Question: i am using jsf 2,hibernate 4.1.4,spring 3.1,oracle 11g and maven 3.
but it can not connect to oracle and has error. i downloaded the latest version ojdbc6.
applicationContext.xml
'''
<?xml version="1.0" encoding="UTF-8"?>
<beans xmlns="http://www.springframework.org/schema/beans"
xmlns:xsi="http://www.w3.org/2001/XMLSchema-instance"
xmlns:aop="http://www.springframework.org/schema/aop"
xmlns:context="http://www.springframework.org/schema/context"
xmlns:lang="http://www.springframework.org/schema/lang"
xmlns:task="http://www.springframework.org/schema/task"
xmlns:tx="http://www.springframework.org/schema/tx"
xmlns:util="http://www.springframework.org/schema/util"
xsi:schemaLocation="http://www.springframework.org/schema/beans http://www.springframework.org/schema/beans/spring-beans-3.1.xsd
http://www.springframework.org/schema/aop http://www.springframework.org/schema/aop/spring-aop-3.1.xsd
http://www.springframework.org/schema/context http://www.springframework.org/schema/context/spring-context-3.1.xsd
http://www.springframework.org/schema/lang http://www.springframework.org/schema/lang/spring-lang-3.1.xsd
http://www.springframework.org/schema/task http://www.springframework.org/schema/task/spring-task-3.1.xsd
http://www.springframework.org/schema/tx http://www.springframework.org/schema/tx/spring-tx-3.1.xsd
http://www.springframework.org/schema/util http://www.springframework.org/schema/util/spring-util-3.1.xsd">
<!-- Beans Declaration -->
<bean id="customer" class="model.Customer"/>
<!-- CustomerBo Declaration -->
<bean id="CustomerBoImpl" class="bo.CustomerBoImpl">
<property name="customerDaoImpl" ref="CustomerDaoImpl" />
</bean>
<!-- Customer DAO Declaration -->
<bean id="CustomerDaoImpl" class="dao.CustomerDaoImpl">
<property name="sessionFactory" ref="SessionFactory" />
</bean>
<!-- Data Source Declaration -->
<bean id="DataSource" class="com.mchange.v2.c3p0.ComboPooledDataSource" destroy-method="close">
<property name="driverClass" value="oracle.jdbc.driver.OracleDriver" />
<property name="jdbcUrl" value="jdbc:oracle:thin:@Mohsen-PC:1521:mydb" />
<property name="user" value="system" />
<property name="password" value="123" />
<property name="maxPoolSize" value="10" />
<property name="maxStatements" value="0" />
<property name="minPoolSize" value="5" />
</bean>
<!-- Session Factory Declaration -->
<bean id="SessionFactory" class="org.springframework.orm.hibernate4.LocalSessionFactoryBean">
<property name="dataSource" ref="DataSource" />
<property name="annotatedClasses">
<list>
<value>model.Customer</value>
</list>
</property>
<property name="hibernateProperties">
<props>
<prop key="hibernate.dialect">org.hibernate.dialect.Oracle10gDialect</prop>
<prop key="hibernate.show_sql">true</prop>
</props>
</property>
</bean>
<!-- Enable the configuration of transactional behavior based on annotations -->
<tx:annotation-driven transaction-manager="txManager"/>
<!-- Transaction Manager is defined -->
<bean id="txManager" class="org.springframework.orm.hibernate4.HibernateTransactionManager">
<property name="sessionFactory" ref="SessionFactory"/>
</bean>
</beans>
'''
faces-config
'''
<?xml version="1.0" encoding="UTF-8"?>
<faces-config
xmlns="http://java.sun.com/xml/ns/javaee"
xmlns:xsi="http://www.w3.org/2001/XMLSchema-instance"
xsi:schemaLocation="http://java.sun.com/xml/ns/javaee http://java.sun.com/xml/ns/javaee/web-facesconfig_2_0.xsd"
version="2.0">
<application>
<el-resolver>
org.springframework.web.jsf.el.SpringBeanFacesELResolver
</el-resolver>
</application>
</faces-config>
'''
web.xml
'''
<?xml version="1.0" encoding="UTF-8"?>
<web-app xmlns:xsi="http://www.w3.org/2001/XMLSchema-instance" xmlns="http://java.sun.com/xml/ns/javaee" xmlns:web="http://java.sun.com/xml/ns/javaee/web-app_2_5.xsd" xsi:schemaLocation="http://java.sun.com/xml/ns/javaee http://java.sun.com/xml/ns/javaee/web-app_3_0.xsd" version="3.0">
<display-name>jsfspringhiber</display-name>
<listener>
<listener-class>
org.springframework.web.context.ContextLoaderListener
</listener-class>
</listener>
<context-param>
<param-name>contextConfigLocation</param-name>
<param-value>
/WEB-INF/applicationContext.xml
</param-value>
</context-param>
<listener>
<listener-class>
org.springframework.web.context.request.RequestContextListener
</listener-class>
</listener>
<context-param>
<param-name>javax.faces.PROJECT_STAGE</param-name>
<param-value>Development</param-value>
</context-param>
<welcome-file-list>
<welcome-file>default.xhtml</welcome-file>
</welcome-file-list>
<servlet>
<servlet-name>Faces Servlet</servlet-name>
<servlet-class>javax.faces.webapp.FacesServlet</servlet-class>
<load-on-startup>1</load-on-startup>
</servlet>
<servlet-mapping>
<servlet-name>Faces Servlet</servlet-name>
<url-pattern>*.xhtml</url-pattern>
<url-pattern>/faces/*</url-pattern>
</servlet-mapping>
<context-param>
<description>State saving method: 'client' or 'server' (=default). See JSF Specification 2.5.2</description>
<param-name>javax.faces.STATE_SAVING_METHOD</param-name>
<param-value>client</param-value>
</context-param>
<context-param>
<param-name>javax.servlet.jsp.jstl.fmt.localizationContext</param-name>
<param-value>resources.application</param-value>
</context-param>
<listener>
<listener-class>com.sun.faces.config.ConfigureListener</listener-class>
</listener>
</web-app>
'''
CustomerDaoImpl.java
'''
public class CustomerDaoImpl implements ICustomerDao{
private SessionFactory sessionFactory;
public SessionFactory getSessionFactory() {
return sessionFactory;}
public void setSessionFactory(SessionFactory sessionFactory) {
this.sessionFactory = sessionFactory;
}
public void addCustomer(Customer customer){
sessionFactory.openSession();
getSessionFactory().getCurrentSession().save(customer);
}
public void updateCustomer(Customer customer){
sessionFactory.openSession();
getSessionFactory().getCurrentSession().update(customer);
}
public void deleteCustomer(Customer customer){
sessionFactory.openSession();
getSessionFactory().getCurrentSession().delete(customer);
}
public List<Customer> findAllCustomer(){
sessionFactory.openSession();
List list = getSessionFactory().getCurrentSession
().createQuery("from CUSTOMER").list();
return list;
}
}
'''
CustomerBoImpl.java
'''
public class CustomerBoImpl implements ICustomerBo{
ICustomerDao customerDaoImpl;
public ICustomerDao getCustomerDaoImpl() {
return customerDaoImpl;
}
public void setCustomerDaoImpl(ICustomerDao customerDaoImpl) {
this.customerDaoImpl = customerDaoImpl;
}
public void addCustomer(Customer customer){
getCustomerDaoImpl().addCustomer(customer);
}
public void updateCustomer(Customer customer){
getCustomerDaoImpl().updateCustomer(customer);
}
public void deleteCustomer(Customer customer){
getCustomerDaoImpl().deleteCustomer(customer);
}
public List<Customer> findAllCustomer(){
return getCustomerDaoImpl().findAllCustomer();
}
}
'''
Customermanagedbean.java
'''
@ManagedBean(name="CustomerMB")
@RequestScoped
public class Customermanagedbean implements Serializable{
@ManagedProperty(value="#{CustomerBoImpl}")
ICustomerBo customerBoImpl;
List<Customer> CustomerList;
public int customerId;
public String name;
public String address;
public String createdDate;
public ICustomerBo getCustomerBoImpl() {
return customerBoImpl;
}
public void setCustomerBoImpl(ICustomerBo customerBoImpl) {
this.customerBoImpl = customerBoImpl;
}
public List<Customer> getCustomerList() {
return CustomerList;
}
public void setCustomerList(List<Customer> customerList) {
CustomerList = customerList;
}
public int getCustomerId() {
return customerId;
}
public void setCustomerId(int customerId) {
this.customerId = customerId;
}
public String getName() {
return name;
}
public void setName(String name) {
this.name = name;
}
public String getAddress() {
return address;
}
public void setAddress(String address) {
this.address = address;
}
public String getCreatedDate() {
return createdDate;
}
public void setCreatedDate(String createdDate) {
this.createdDate = createdDate;
}
//add a new customer data into database
public String addCustomer(){
Customer cust = new Customer();
cust.setCustomerId(getCustomerId());
cust.setName(getName());
cust.setAddress(getAddress());
cust.setCreatedDate(getCreatedDate());
customerBoImpl.addCustomer(cust);
clearForm();
return "";
}
//clear form values
private void clearForm(){
setName("");
setAddress("");
}
}
'''
Customer.java
'''
@Entity
@Table(name="CUSTOMER")
public class Customer{
public int customerId;
public String name;
public String address;
public String createdDate;
@Id
@Column(name="CUSTOMER_ID", unique = true, nullable = false)
public int getCustomerId() {
return customerId;
}
public void setCustomerId(int customerId) {
this.customerId = customerId;
}
@Column(name="NAME")
public String getName() {
return name;
}
public void setName(String name) {
this.name = name;
}
@Column(name="ADDRESS")
public String getAddress() {
return address;
}
public void setAddress(String address) {
this.address = address;
}
@Column(name="CREATED_DATE")
public String getCreatedDate() {
return createdDate;
}
public void setCreatedDate(String createdDate) {
this.createdDate = createdDate;
}
}
'''
default.xhtml
'''
<?xml version="1.0" encoding="UTF-8"?>
<!DOCTYPE html PUBLIC "-//W3C//DTD XHTML 1.0 Transitional//EN"
"http://www.w3.org/TR/xhtml1/DTD/xhtml1-transitional.dtd">
<html xmlns="http://www.w3.org/1999/xhtml"
xmlns:h="http://java.sun.com/jsf/html"
xmlns:f="http://java.sun.com/jsf/core"
>
<h:head>
<h:outputStylesheet library="css" name="table-style.css" />
</h:head>
<h:body>
<h1>JSF 2.0 + Spring + Hibernate Example</h1>
<h:dataTable value="#{CustomerMB.getCustomerList()}" var="c"
styleClass="order-table"
headerClass="order-table-header"
rowClasses="order-table-odd-row,order-table-even-row"
>
<h:column>
<f:facet name="header">
Customer ID
</f:facet>
#{c.customerId}
</h:column>
<h:column>
<f:facet name="header">
Name
</f:facet>
#{c.name}
</h:column>
<h:column>
<f:facet name="header">
Address
</f:facet>
#{c.address}
</h:column>
<h:column>
<f:facet name="header">
Created Date
</f:facet>
#{c.createdDate}
</h:column>
</h:dataTable>
<h2>Add New Customer</h2>
<h:form>
<h:panelGrid columns="3">
Customer ID :
<h:inputText id="customerId" value="#{CustomerMB.customerId}"
size="20" required="true"
label="customerId" >
</h:inputText>
<h:message for="customerId" style="color:red" />
Name :
<h:inputText id="name" value="#{CustomerMB.name}"
size="20" required="true"
label="Name" >
</h:inputText>
<h:message for="name" style="color:red" />
Address :
<h:inputTextarea id="address" value="#{CustomerMB.address}"
cols="30" rows="10" required="true"
label="Address" >
</h:inputTextarea>
<h:message for="address" style="color:red" />
created Date :
<h:inputTextarea id="createdDate" value="#{CustomerMB.createdDate}"
size="20" required="true"
label="createdDate" >
</h:inputTextarea>
</h:panelGrid>
<h:commandButton value="Submit" action="#{CustomerMB.addCustomer()}" />
</h:form>
</h:body>
</html>
'''
when i run the default.xhtml:
i can not see the records in the table.

when i click the submit button i have these errors:
'''
SEVERE: org.hibernate.HibernateException: No Session found for current thread
javax.faces.el.EvaluationException: org.hibernate.HibernateException: No Session found for current thread
at javax.faces.component.MethodBindingMethodExpressionAdapter.invoke(MethodBindingMethodExpressionAdapter.java:98)
at com.sun.faces.application.ActionListenerImpl.processAction(ActionListenerImpl.java:98)
at javax.faces.component.UICommand.broadcast(UICommand.java:311)
at javax.faces.component.UIViewRoot.broadcastEvents(UIViewRoot.java:781)
at javax.faces.component.UIViewRoot.processApplication(UIViewRoot.java:1246)
at com.sun.faces.lifecycle.InvokeApplicationPhase.execute(InvokeApplicationPhase.java:77)
at com.sun.faces.lifecycle.Phase.doPhase(Phase.java:97)
at com.sun.faces.lifecycle.LifecycleImpl.execute(LifecycleImpl.java:114)
at javax.faces.webapp.FacesServlet.service(FacesServlet.java:308)
at org.apache.catalina.core.ApplicationFilterChain.internalDoFilter(ApplicationFilterChain.java:305)
at org.apache.catalina.core.ApplicationFilterChain.doFilter(ApplicationFilterChain.java:210)
at org.apache.catalina.core.StandardWrapperValve.invoke(StandardWrapperValve.java:225)
at org.apache.catalina.core.StandardContextValve.invoke(StandardContextValve.java:169)
at org.apache.catalina.authenticator.AuthenticatorBase.invoke(AuthenticatorBase.java:472)
at org.apache.catalina.core.StandardHostValve.invoke(StandardHostValve.java:168)
at org.apache.catalina.valves.ErrorReportValve.invoke(ErrorReportValve.java:98)
at org.apache.catalina.valves.AccessLogValve.invoke(AccessLogValve.java:927)
at org.apache.catalina.core.StandardEngineValve.invoke(StandardEngineValve.java:118)
at org.apache.catalina.connector.CoyoteAdapter.service(CoyoteAdapter.java:407)
at org.apache.coyote.http11.AbstractHttp11Processor.process(AbstractHttp11Processor.java:999)
at org.apache.coyote.AbstractProtocol$AbstractConnectionHandler.process(AbstractProtocol.java:565)
at org.apache.tomcat.util.net.JIoEndpoint$SocketProcessor.run(JIoEndpoint.java:309)
at java.util.concurrent.ThreadPoolExecutor.runWorker(Unknown Source)
at java.util.concurrent.ThreadPoolExecutor$Worker.run(Unknown Source)
at java.lang.Thread.run(Unknown Source)
Caused by: org.hibernate.HibernateException: No Session found for current thread
at org.springframework.orm.hibernate4.SpringSessionContext.currentSession(SpringSessionContext.java:97)
at org.hibernate.internal.SessionFactoryImpl.getCurrentSession(SessionFactoryImpl.java:1041)
at dao.CustomerDaoImpl.addCustomer(CustomerDaoImpl.java:18)
at bo.CustomerBoImpl.addCustomer(CustomerBoImpl.java:23)
at managedbean.Customermanagedbean.addCustomer(Customermanagedbean.java:70)
at sun.reflect.NativeMethodAccessorImpl.invoke0(Native Method)
at sun.reflect.NativeMethodAccessorImpl.invoke(Unknown Source)
at sun.reflect.DelegatingMethodAccessorImpl.invoke(Unknown Source)
at java.lang.reflect.Method.invoke(Unknown Source)
at org.apache.el.parser.AstValue.invoke(AstValue.java:264)
at org.apache.el.MethodExpressionImpl.invoke(MethodExpressionImpl.java:278)
at com.sun.faces.facelets.el.TagMethodExpression.invoke(TagMethodExpression.java:102)
at javax.faces.component.MethodBindingMethodExpressionAdapter.invoke(MethodBindingMethodExpressionAdapter.java:84)
... 24 more
Jul 02, 2012 4:40:48 PM com.sun.faces.lifecycle.InvokeApplicationPhase execute
WARNING: #{CustomerMB.addCustomer()}: org.hibernate.HibernateException: No Session found for current thread
javax.faces.FacesException: #{CustomerMB.addCustomer()}: org.hibernate.HibernateException: No Session found for current thread
at com.sun.faces.application.ActionListenerImpl.processAction(ActionListenerImpl.java:114)
at javax.faces.component.UICommand.broadcast(UICommand.java:311)
at javax.faces.component.UIViewRoot.broadcastEvents(UIViewRoot.java:781)
at javax.faces.component.UIViewRoot.processApplication(UIViewRoot.java:1246)
at com.sun.faces.lifecycle.InvokeApplicationPhase.execute(InvokeApplicationPhase.java:77)
at com.sun.faces.lifecycle.Phase.doPhase(Phase.java:97)
at com.sun.faces.lifecycle.LifecycleImpl.execute(LifecycleImpl.java:114)
at javax.faces.webapp.FacesServlet.service(FacesServlet.java:308)
at org.apache.catalina.core.ApplicationFilterChain.internalDoFilter(ApplicationFilterChain.java:305)
at org.apache.catalina.core.ApplicationFilterChain.doFilter(ApplicationFilterChain.java:210)
at org.apache.catalina.core.StandardWrapperValve.invoke(StandardWrapperValve.java:225)
at org.apache.catalina.core.StandardContextValve.invoke(StandardContextValve.java:169)
at org.apache.catalina.authenticator.AuthenticatorBase.invoke(AuthenticatorBase.java:472)
at org.apache.catalina.core.StandardHostValve.invoke(StandardHostValve.java:168)
at org.apache.catalina.valves.ErrorReportValve.invoke(ErrorReportValve.java:98)
at org.apache.catalina.valves.AccessLogValve.invoke(AccessLogValve.java:927)
at org.apache.catalina.core.StandardEngineValve.invoke(StandardEngineValve.java:118)
at org.apache.catalina.connector.CoyoteAdapter.service(CoyoteAdapter.java:407)
at org.apache.coyote.http11.AbstractHttp11Processor.process(AbstractHttp11Processor.java:999)
at org.apache.coyote.AbstractProtocol$AbstractConnectionHandler.process(AbstractProtocol.java:565)
at org.apache.tomcat.util.net.JIoEndpoint$SocketProcessor.run(JIoEndpoint.java:309)
at java.util.concurrent.ThreadPoolExecutor.runWorker(Unknown Source)
at java.util.concurrent.ThreadPoolExecutor$Worker.run(Unknown Source)
at java.lang.Thread.run(Unknown Source)
Caused by: javax.faces.el.EvaluationException: org.hibernate.HibernateException: No Session found for current thread
at javax.faces.component.MethodBindingMethodExpressionAdapter.invoke(MethodBindingMethodExpressionAdapter.java:98)
at com.sun.faces.application.ActionListenerImpl.processAction(ActionListenerImpl.java:98)
... 23 more
Caused by: org.hibernate.HibernateException: No Session found for current thread
at org.springframework.orm.hibernate4.SpringSessionContext.currentSession(SpringSessionContext.java:97)
at org.hibernate.internal.SessionFactoryImpl.getCurrentSession(SessionFactoryImpl.java:1041)
at dao.CustomerDaoImpl.addCustomer(CustomerDaoImpl.java:18)
at bo.CustomerBoImpl.addCustomer(CustomerBoImpl.java:23)
at managedbean.Customermanagedbean.addCustomer(Customermanagedbean.java:70)
at sun.reflect.NativeMethodAccessorImpl.invoke0(Native Method)
at sun.reflect.NativeMethodAccessorImpl.invoke(Unknown Source)
at sun.reflect.DelegatingMethodAccessorImpl.invoke(Unknown Source)
at java.lang.reflect.Method.invoke(Unknown Source)
at org.apache.el.parser.AstValue.invoke(AstValue.java:264)
at org.apache.el.MethodExpressionImpl.invoke(MethodExpressionImpl.java:278)
at com.sun.faces.facelets.el.TagMethodExpression.invoke(TagMethodExpression.java:102)
at javax.faces.component.MethodBindingMethodExpressionAdapter.invoke(MethodBindingMethodExpressionAdapter.java:84)
... 24 more
'''
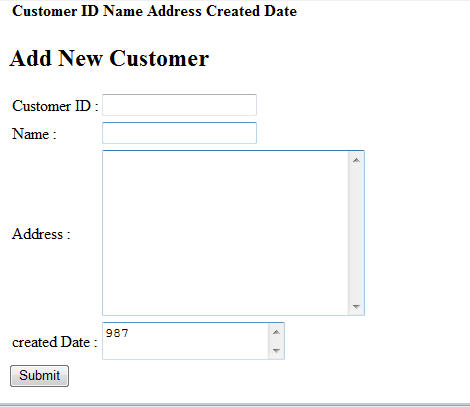
Answer: i import org.springframework.transaction.annotation.Transactional in my CustomerBoImpl.java
'''
import java.util.List;
import bo.ICustomerBo;
import dao.ICustomerDao;
import model.Customer;
import org.springframework.transaction.annotation.Transactional;
@Transactional(readOnly = true)
public class CustomerBoImpl implements ICustomerBo{
ICustomerDao customerDaoImpl;
public ICustomerDao getCustomerDaoImpl() {
return customerDaoImpl;
}
public void setCustomerDaoImpl(ICustomerDao customerDaoImpl) {
this.customerDaoImpl = customerDaoImpl;
}
@Transactional(readOnly = false)
@Override
public void addCustomer(Customer customer){
getCustomerDaoImpl().addCustomer(customer);
}
@Transactional(readOnly = false)
@Override
public void updateCustomer(Customer customer){
getCustomerDaoImpl().updateCustomer(customer);
}
@Transactional(readOnly = false)
@Override
public void deleteCustomer(Customer customer){
getCustomerDaoImpl().deleteCustomer(customer);
}
@Override
public List<Customer> findAllCustomer(){
return getCustomerDaoImpl().findAllCustomer();
}
}
'''